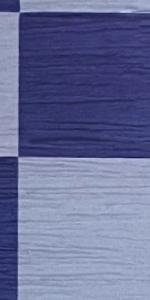
Label: Empty